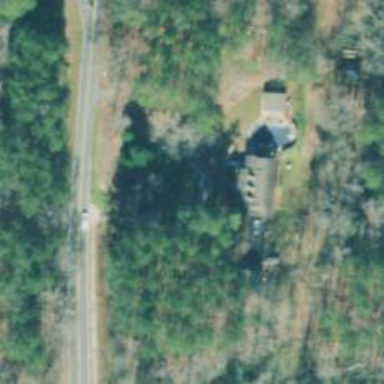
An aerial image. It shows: Driveway.